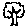
Label: tree